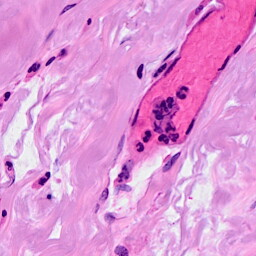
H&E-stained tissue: Breast